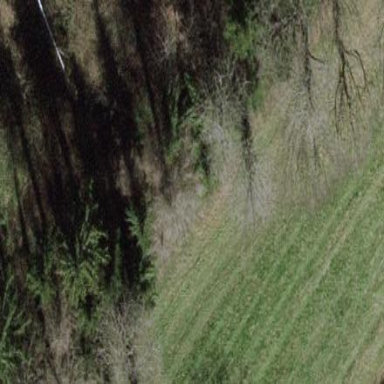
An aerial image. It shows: Forest area.